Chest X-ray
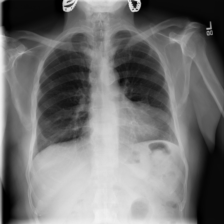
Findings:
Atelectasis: negative
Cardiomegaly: negative
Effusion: negative
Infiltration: negative
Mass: negative
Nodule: positive
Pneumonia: negative
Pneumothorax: negative
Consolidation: negative
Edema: negative
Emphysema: negative
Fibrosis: negative
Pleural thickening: negative
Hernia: negative